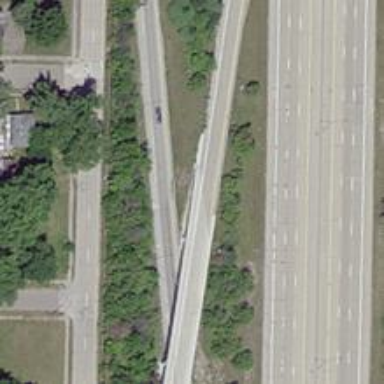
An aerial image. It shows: Asphalt motorway link.